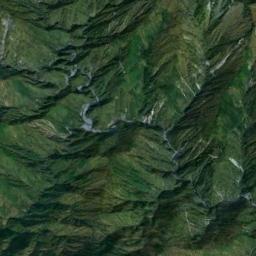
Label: mountain